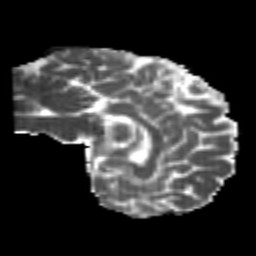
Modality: MD
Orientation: sagittal
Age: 23
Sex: male
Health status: healthy
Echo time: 0.074 s